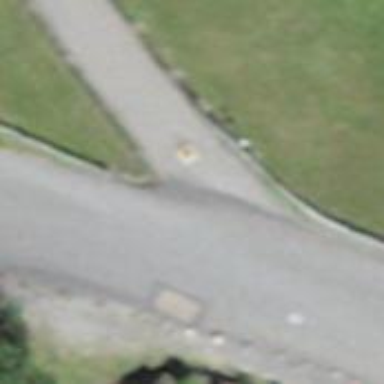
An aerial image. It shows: Bollard barrier.